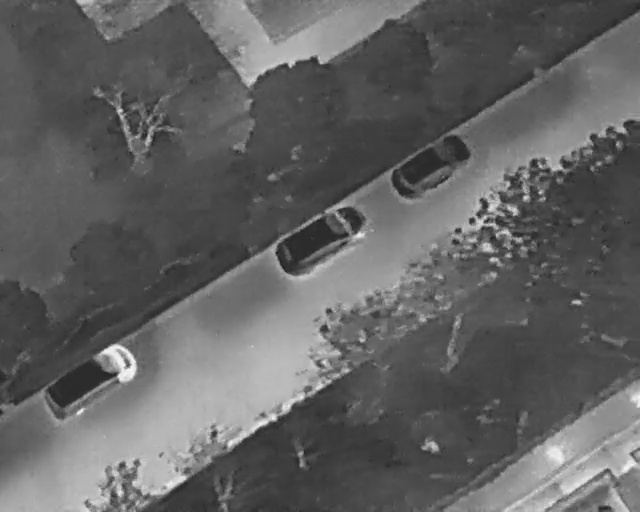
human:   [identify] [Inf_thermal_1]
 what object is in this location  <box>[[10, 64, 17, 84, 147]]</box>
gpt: <ref>1 large car at the bottom left</ref>